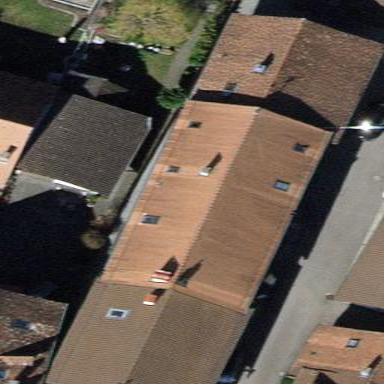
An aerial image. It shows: Terrace building with gabled roof.